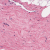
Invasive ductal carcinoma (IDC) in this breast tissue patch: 0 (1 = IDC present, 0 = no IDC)